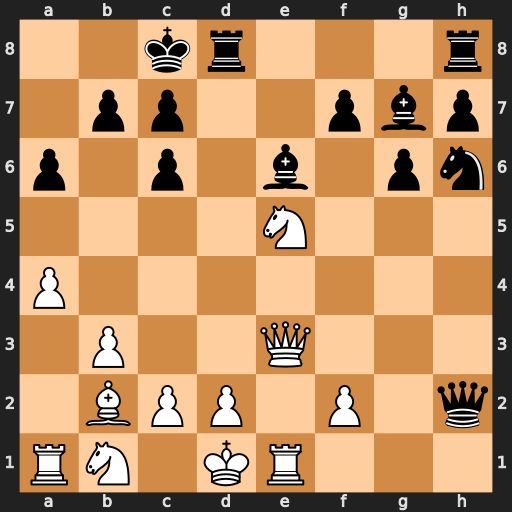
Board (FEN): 2kr3r/1pp2pbp/p1p1b1pn/4N3/P7/1P2Q3/1BPP1P1q/RN1KR3
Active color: w
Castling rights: -
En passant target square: -
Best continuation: Qa7 Qh5+ Kc1 Bxe5 Bxe5